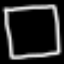
Label: square